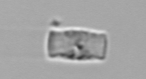
Label: Bacillariophyceae_morphotype1